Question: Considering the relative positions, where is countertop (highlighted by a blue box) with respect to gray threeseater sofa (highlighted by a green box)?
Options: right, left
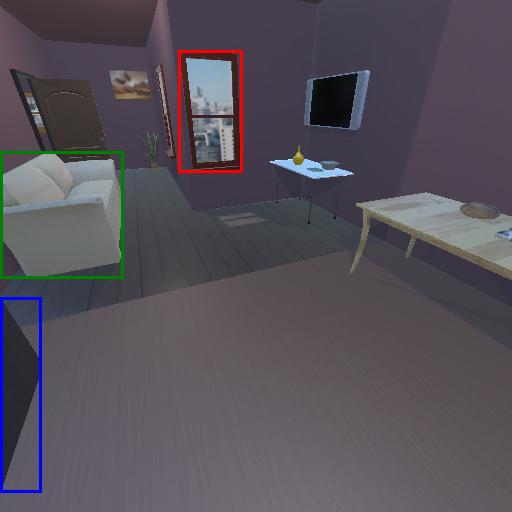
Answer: right